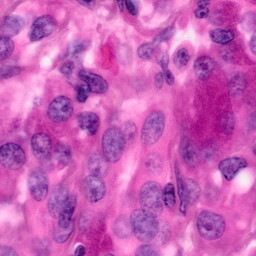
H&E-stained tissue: Pancreatic